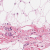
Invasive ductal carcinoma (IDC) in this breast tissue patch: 0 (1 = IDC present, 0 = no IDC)